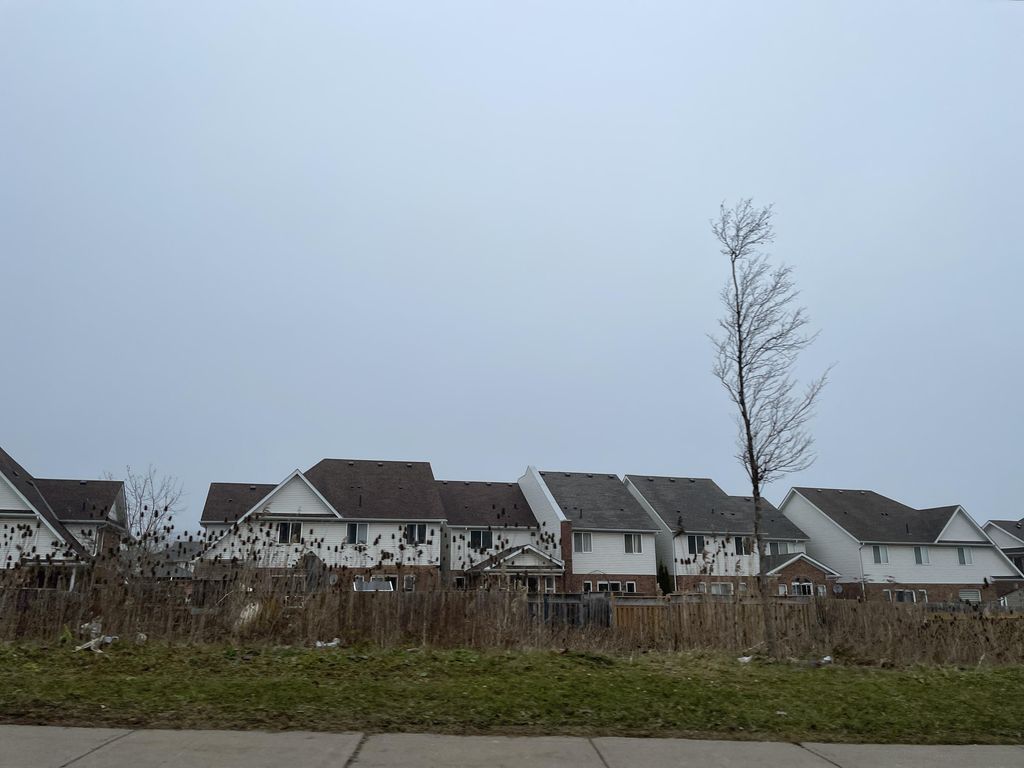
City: kitchener-waterloo